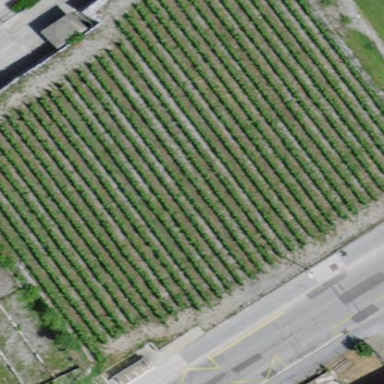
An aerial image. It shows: Vineyard where grapes are grown.